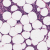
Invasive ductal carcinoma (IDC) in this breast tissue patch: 0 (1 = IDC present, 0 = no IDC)